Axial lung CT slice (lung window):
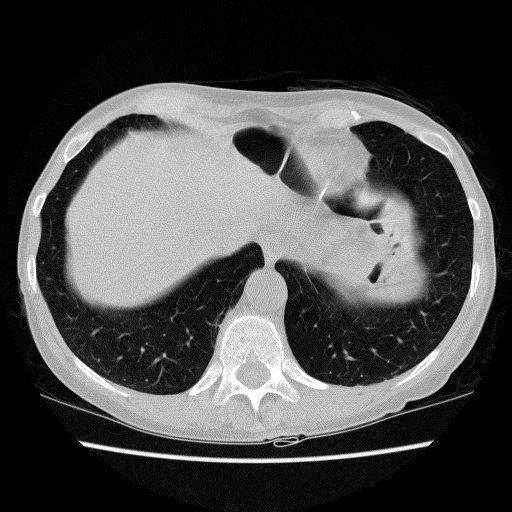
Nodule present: no